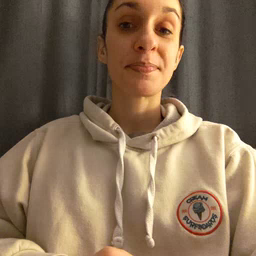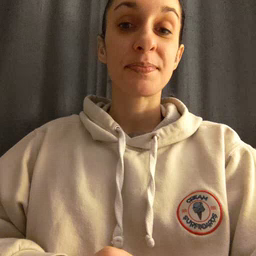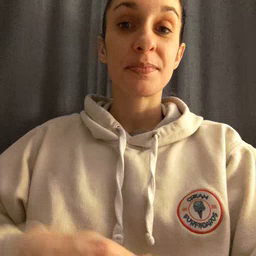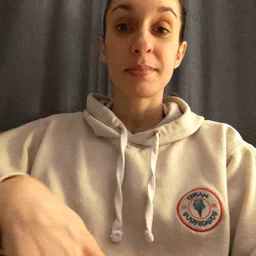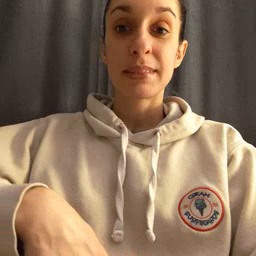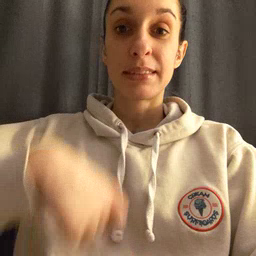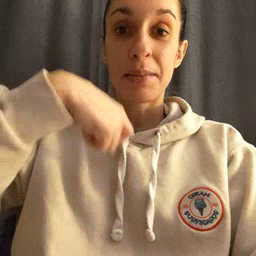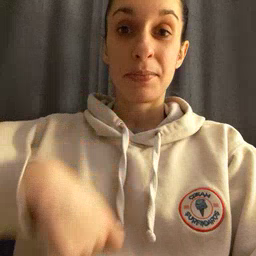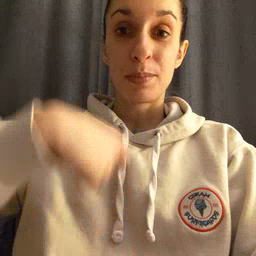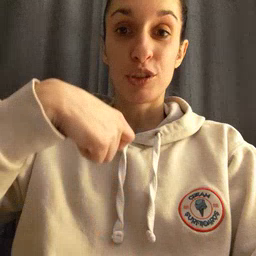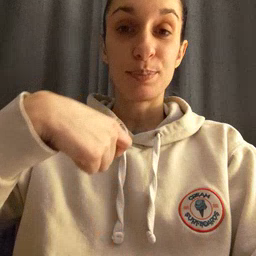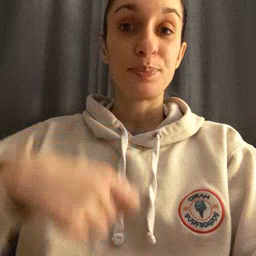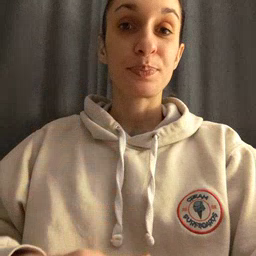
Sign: zipper